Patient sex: M
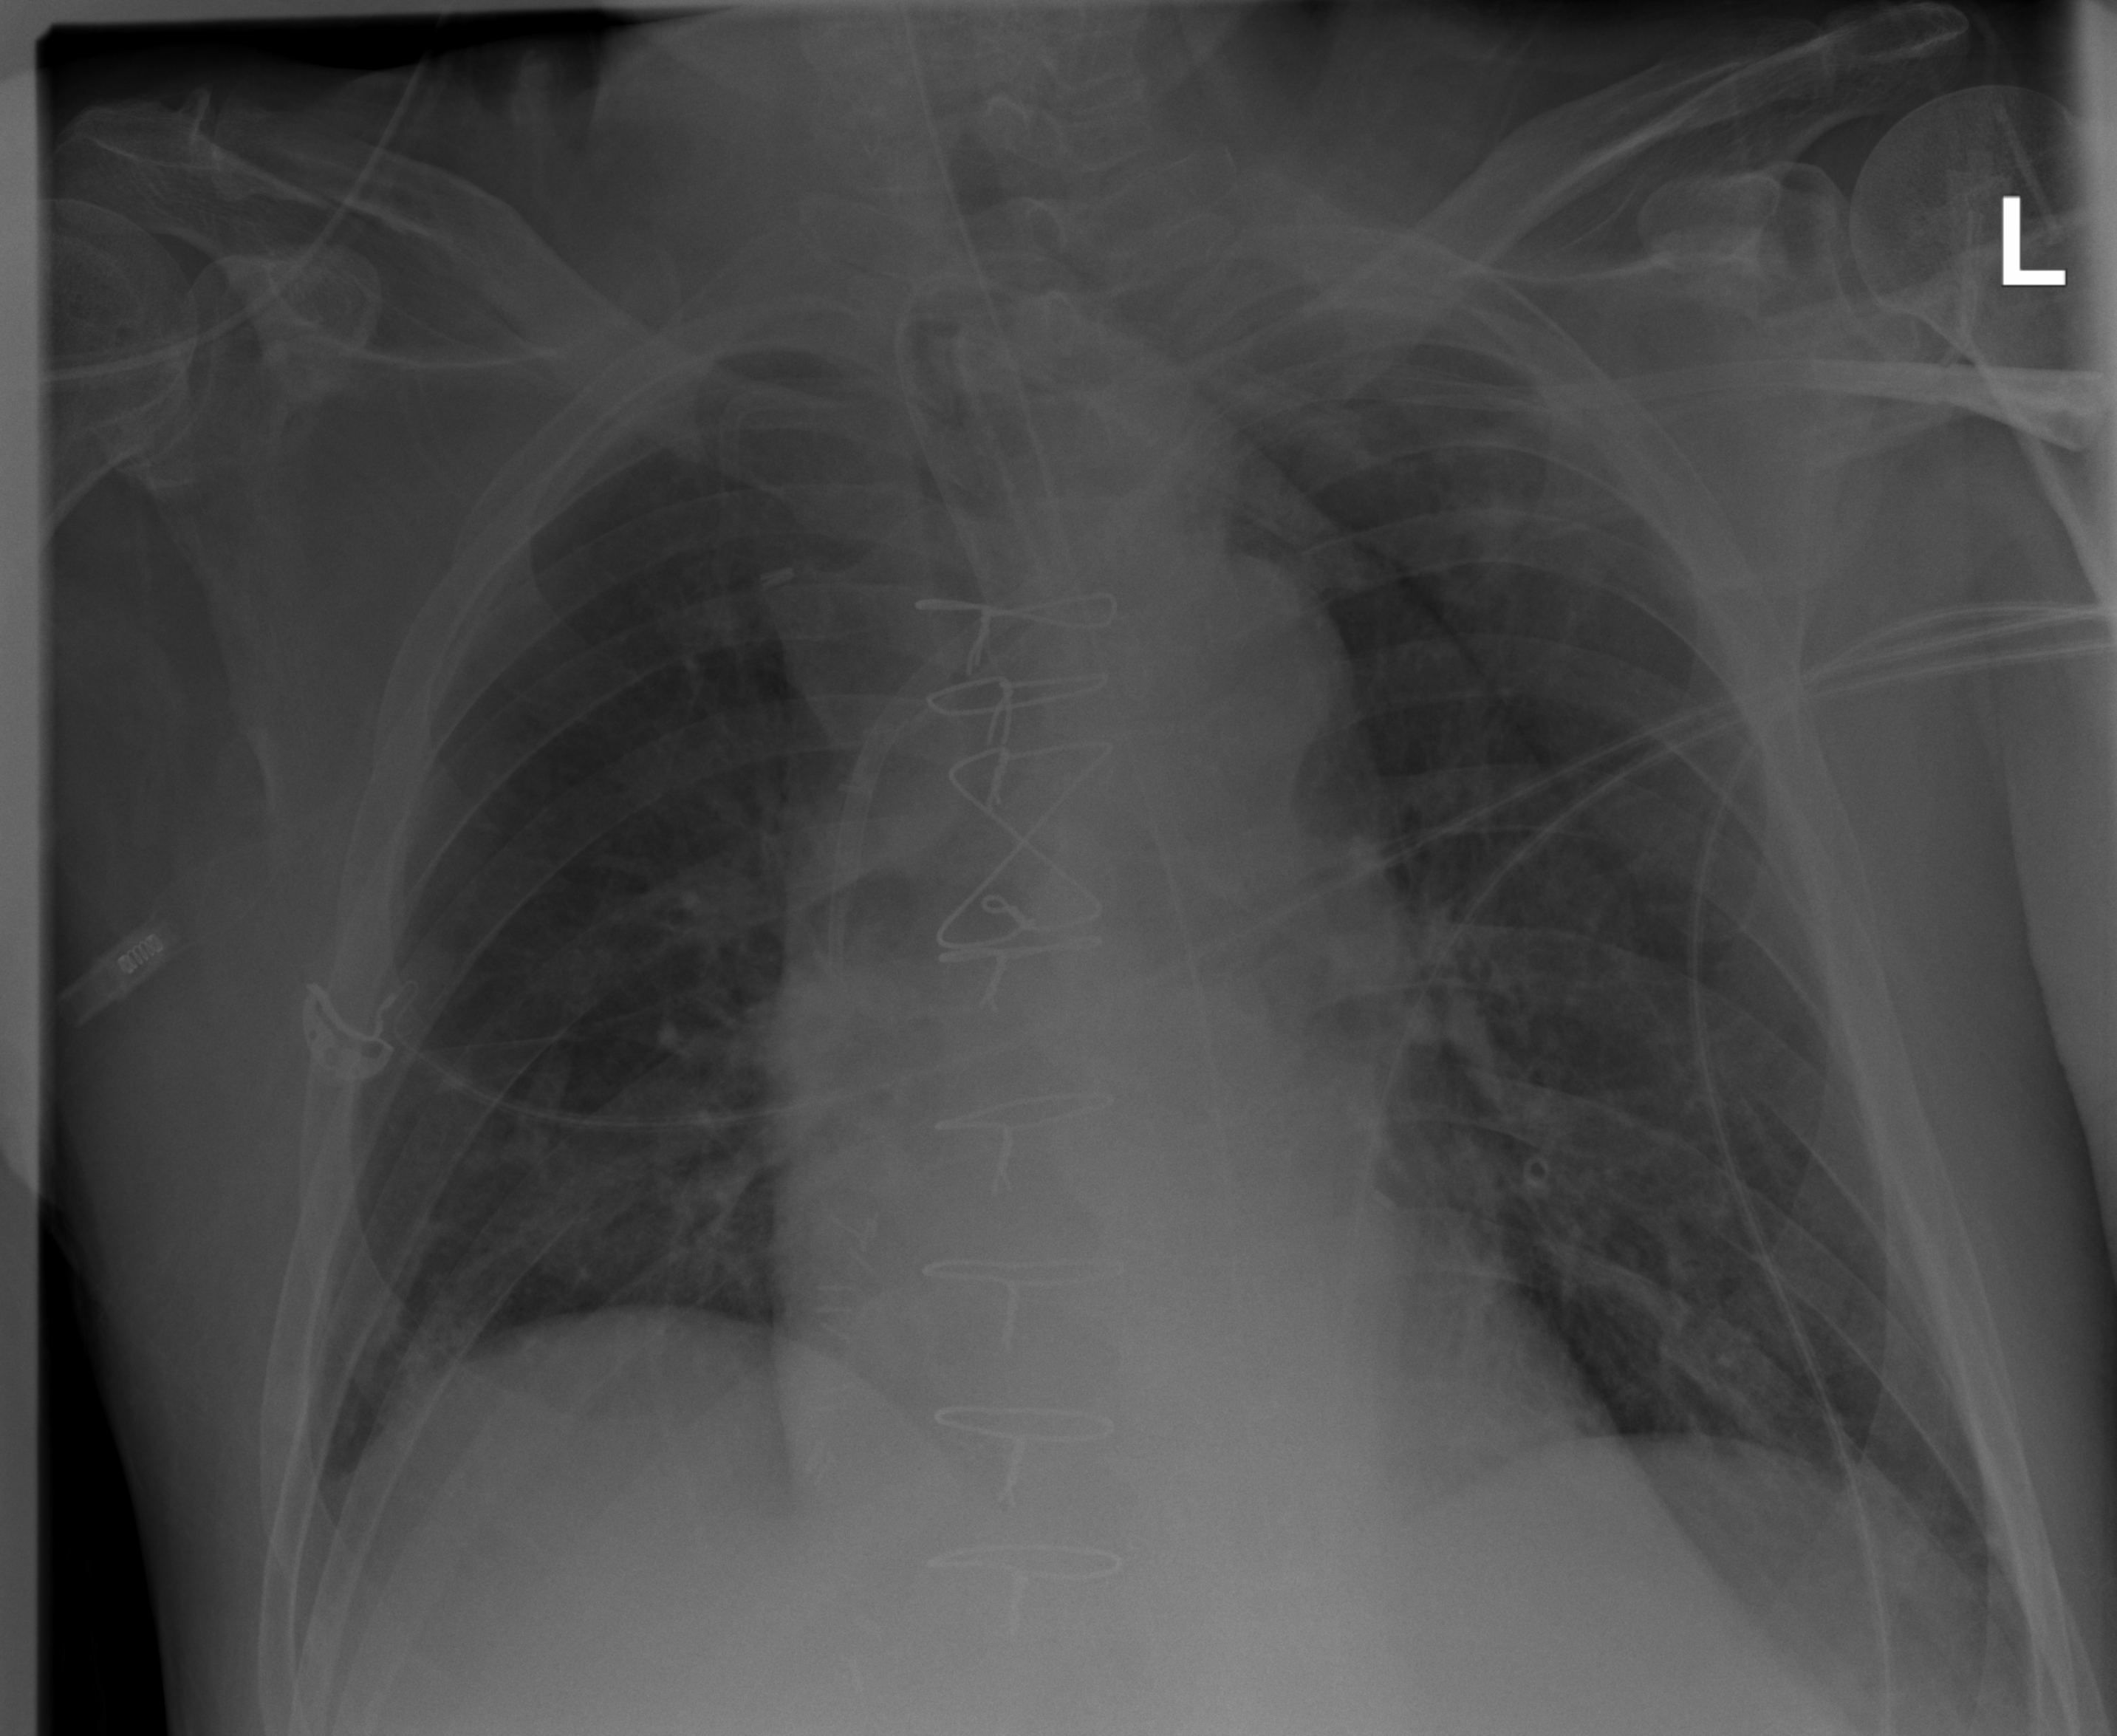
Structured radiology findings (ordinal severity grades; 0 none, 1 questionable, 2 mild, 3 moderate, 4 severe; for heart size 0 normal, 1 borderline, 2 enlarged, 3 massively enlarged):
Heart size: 1
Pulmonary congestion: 0
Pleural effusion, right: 1
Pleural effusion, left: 1
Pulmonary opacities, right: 2
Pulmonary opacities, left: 0
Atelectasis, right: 2
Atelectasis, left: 2